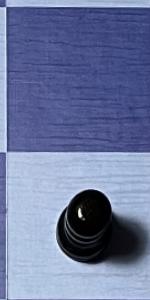
Label: Pawn_Black